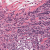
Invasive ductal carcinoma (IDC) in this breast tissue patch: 1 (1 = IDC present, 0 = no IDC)